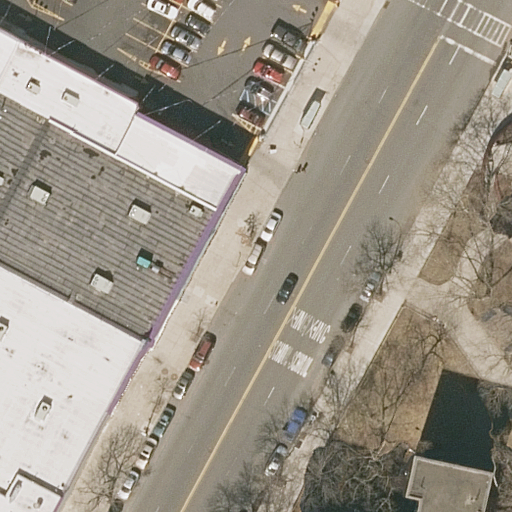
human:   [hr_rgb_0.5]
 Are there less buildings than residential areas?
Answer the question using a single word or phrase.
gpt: no

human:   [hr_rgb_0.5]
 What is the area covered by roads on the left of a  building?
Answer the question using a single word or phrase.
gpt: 0m2

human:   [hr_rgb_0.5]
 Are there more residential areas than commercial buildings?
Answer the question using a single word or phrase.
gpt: yes

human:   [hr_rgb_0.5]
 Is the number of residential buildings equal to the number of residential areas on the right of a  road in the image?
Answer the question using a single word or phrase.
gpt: no

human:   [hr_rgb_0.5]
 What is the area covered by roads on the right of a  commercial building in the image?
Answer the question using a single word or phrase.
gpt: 0m2

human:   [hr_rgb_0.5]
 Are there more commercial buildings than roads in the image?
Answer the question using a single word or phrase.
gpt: no

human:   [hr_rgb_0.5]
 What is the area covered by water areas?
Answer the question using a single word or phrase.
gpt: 0m2

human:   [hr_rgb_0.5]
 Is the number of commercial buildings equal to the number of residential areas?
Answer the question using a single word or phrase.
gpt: no

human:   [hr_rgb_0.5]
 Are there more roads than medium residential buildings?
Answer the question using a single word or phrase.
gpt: yes

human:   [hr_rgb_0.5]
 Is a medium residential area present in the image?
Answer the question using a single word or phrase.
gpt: no

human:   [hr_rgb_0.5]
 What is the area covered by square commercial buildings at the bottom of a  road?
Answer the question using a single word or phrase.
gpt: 0m2

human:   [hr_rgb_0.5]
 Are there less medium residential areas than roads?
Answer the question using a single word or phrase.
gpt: yes

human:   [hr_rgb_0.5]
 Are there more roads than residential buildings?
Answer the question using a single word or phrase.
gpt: no

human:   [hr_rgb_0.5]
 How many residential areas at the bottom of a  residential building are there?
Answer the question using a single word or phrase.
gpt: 1

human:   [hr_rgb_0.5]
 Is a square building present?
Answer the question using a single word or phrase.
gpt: no

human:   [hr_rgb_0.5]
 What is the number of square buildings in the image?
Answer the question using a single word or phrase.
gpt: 0

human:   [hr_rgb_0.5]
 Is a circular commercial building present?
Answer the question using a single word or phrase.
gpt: no

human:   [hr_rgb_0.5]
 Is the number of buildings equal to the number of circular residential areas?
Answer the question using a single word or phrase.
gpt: no

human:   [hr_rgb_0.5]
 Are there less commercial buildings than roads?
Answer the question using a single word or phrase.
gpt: yes

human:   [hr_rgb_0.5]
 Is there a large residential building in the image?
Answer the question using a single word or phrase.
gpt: yes

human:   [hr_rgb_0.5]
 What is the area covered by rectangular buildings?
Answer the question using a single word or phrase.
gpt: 1107m2

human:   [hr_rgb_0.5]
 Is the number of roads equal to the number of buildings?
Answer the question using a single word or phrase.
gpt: no

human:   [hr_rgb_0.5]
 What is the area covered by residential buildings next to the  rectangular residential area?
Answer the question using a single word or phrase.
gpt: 2618m2

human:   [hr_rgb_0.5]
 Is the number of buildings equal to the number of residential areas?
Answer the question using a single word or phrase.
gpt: no

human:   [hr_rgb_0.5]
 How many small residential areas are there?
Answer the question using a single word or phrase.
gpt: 0

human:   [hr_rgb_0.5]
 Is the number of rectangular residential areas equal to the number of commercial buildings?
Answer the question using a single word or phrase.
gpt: no

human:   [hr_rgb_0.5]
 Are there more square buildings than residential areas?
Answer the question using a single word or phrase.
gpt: no

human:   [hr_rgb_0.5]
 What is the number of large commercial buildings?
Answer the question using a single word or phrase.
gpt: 0

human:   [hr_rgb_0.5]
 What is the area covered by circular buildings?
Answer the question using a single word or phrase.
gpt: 0m2

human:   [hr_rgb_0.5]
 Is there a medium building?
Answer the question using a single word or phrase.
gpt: yes

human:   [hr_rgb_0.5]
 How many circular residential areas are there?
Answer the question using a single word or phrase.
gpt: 0

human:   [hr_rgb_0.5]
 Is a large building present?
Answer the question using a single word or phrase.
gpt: yes

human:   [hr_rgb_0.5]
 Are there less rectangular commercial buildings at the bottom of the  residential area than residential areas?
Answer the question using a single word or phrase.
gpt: yes

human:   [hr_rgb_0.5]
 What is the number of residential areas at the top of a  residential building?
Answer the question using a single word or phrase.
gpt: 0

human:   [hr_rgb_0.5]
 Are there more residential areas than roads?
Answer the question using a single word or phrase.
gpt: no

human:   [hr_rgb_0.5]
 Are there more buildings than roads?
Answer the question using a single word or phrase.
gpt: yes